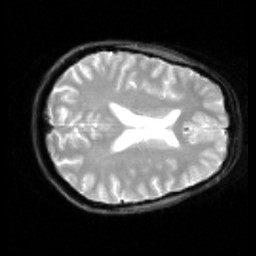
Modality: inplaneT2
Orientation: axial
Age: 41
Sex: female